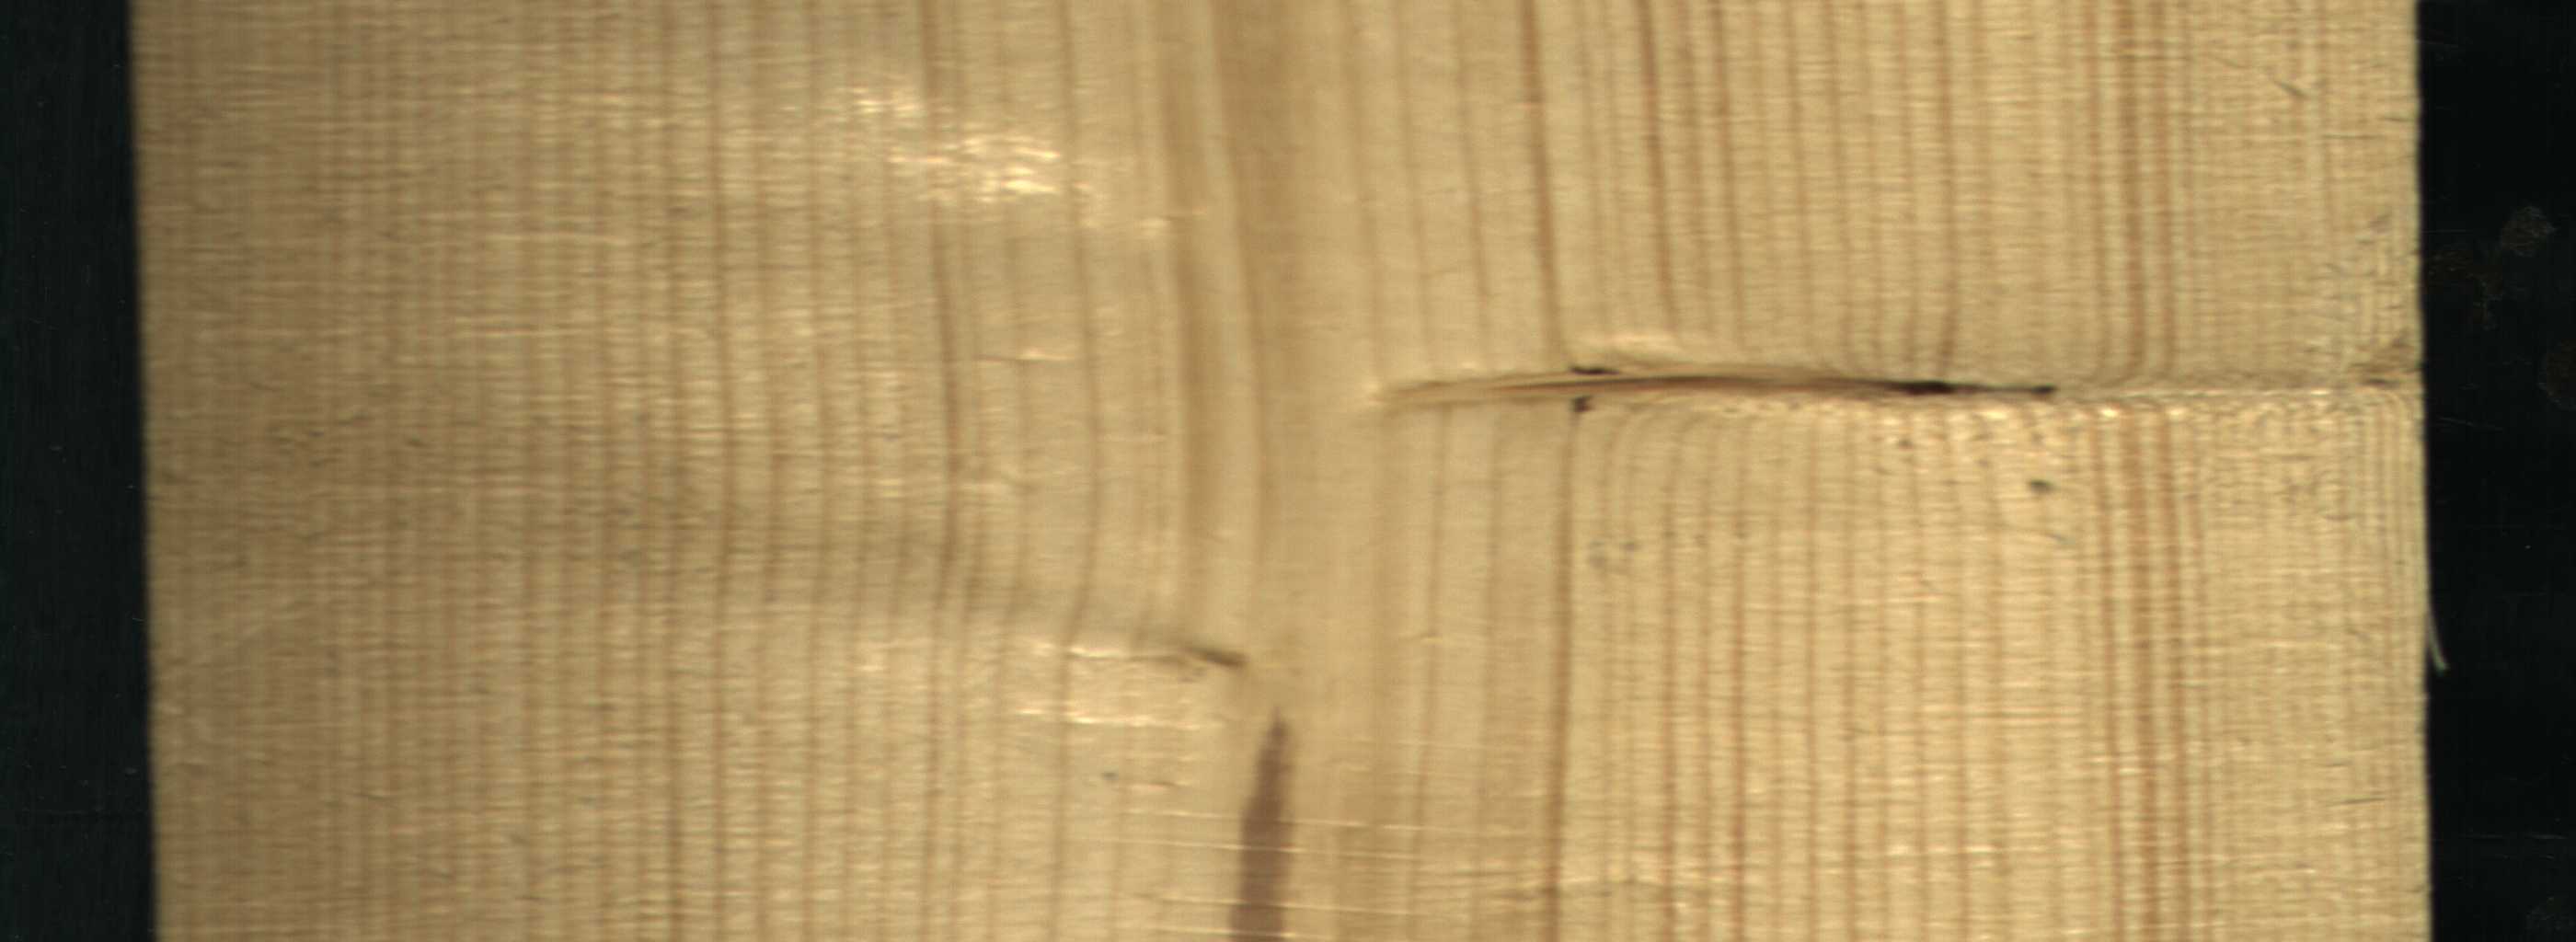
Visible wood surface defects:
Marrow
Dead_Knot
Live_Knot